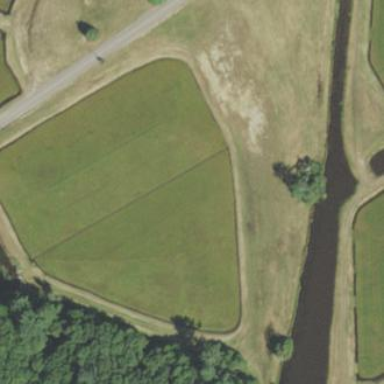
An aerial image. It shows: Farmland with wetland area. The crop grown here is cranberries.